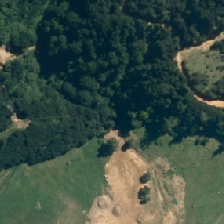
Land cover: manuka_kanuka